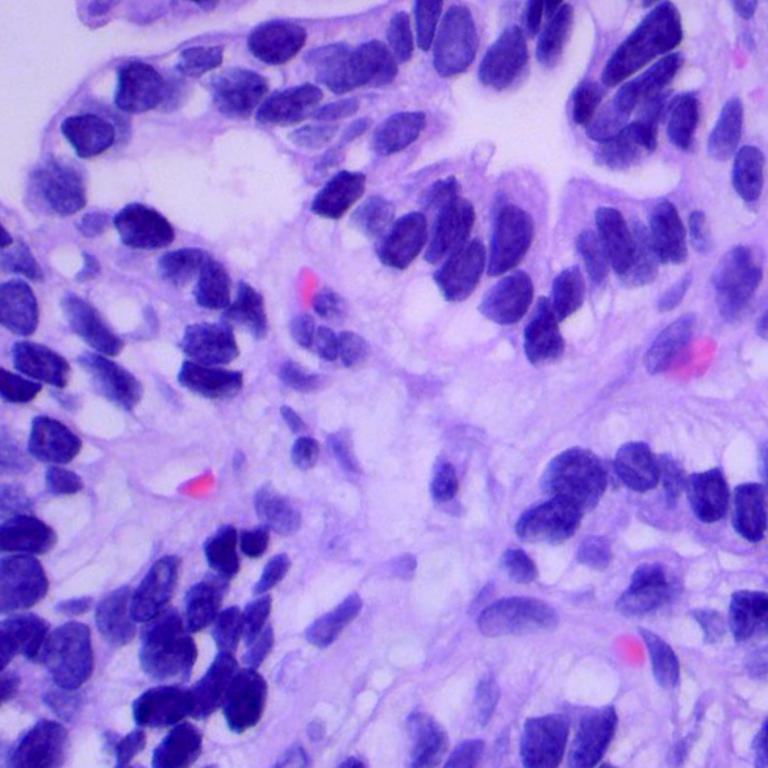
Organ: lung
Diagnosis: adenocarcinomas